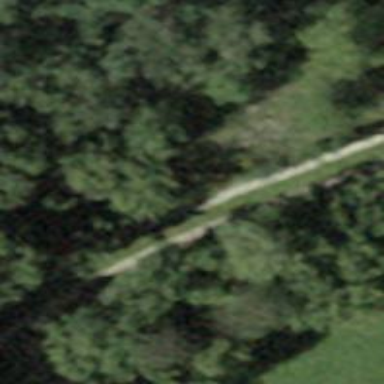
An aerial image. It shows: Track road with grade4 tracktype.